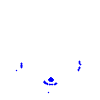
Particle: electron